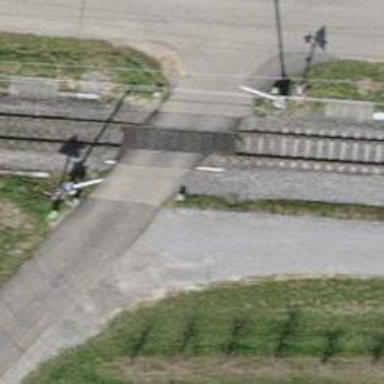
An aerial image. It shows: Railway track with contact lines for electrification.